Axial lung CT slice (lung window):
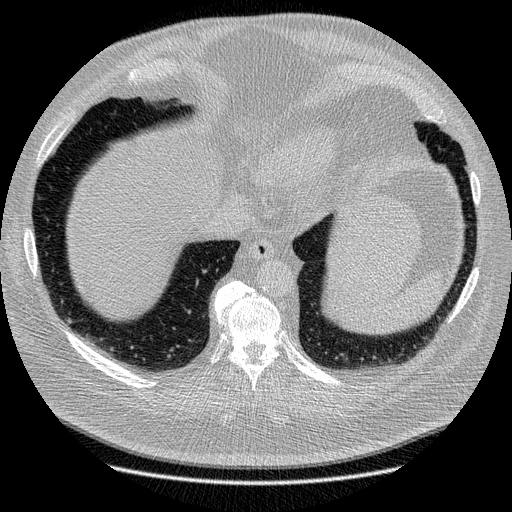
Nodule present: no